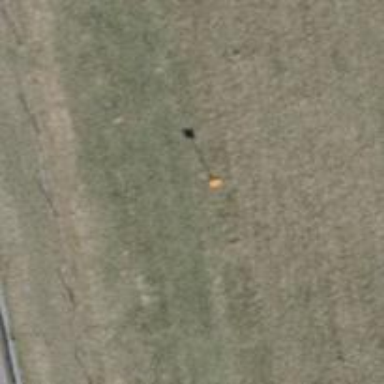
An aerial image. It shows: Aerial marker.